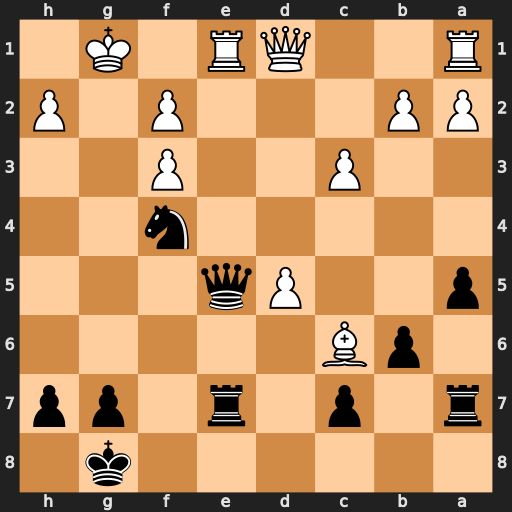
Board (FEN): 6k1/r1p1r1pp/1pB5/p2Pq3/5n2/2P2P2/PP3P1P/R2QR1K1
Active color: b
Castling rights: -
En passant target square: -
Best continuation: Qg5+ Kf1 Qg2#